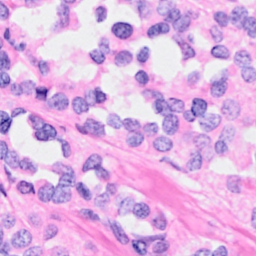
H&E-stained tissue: Breast